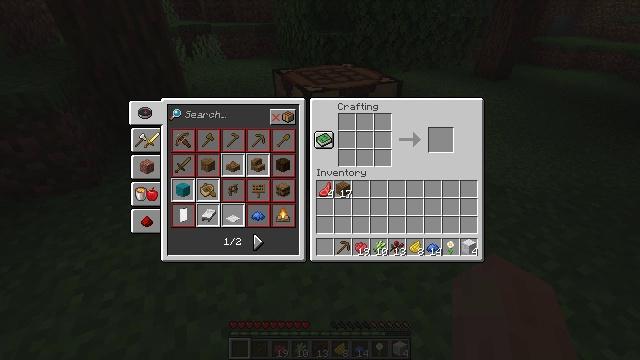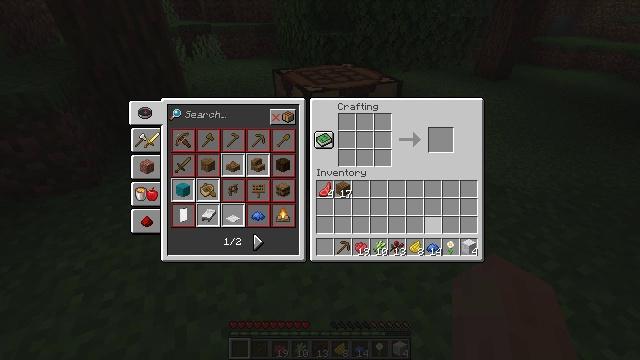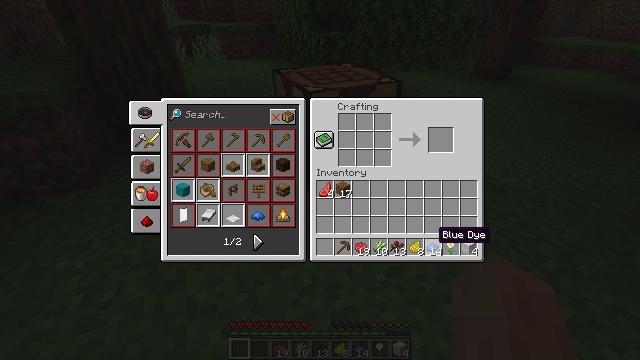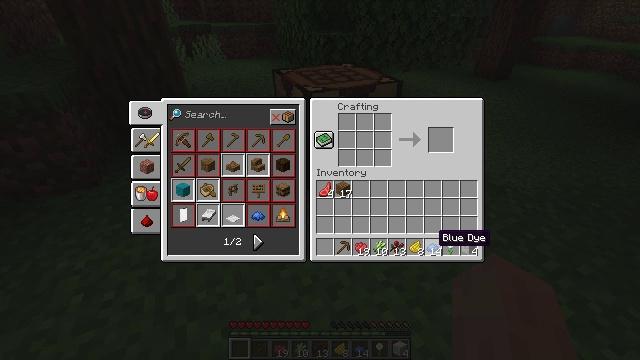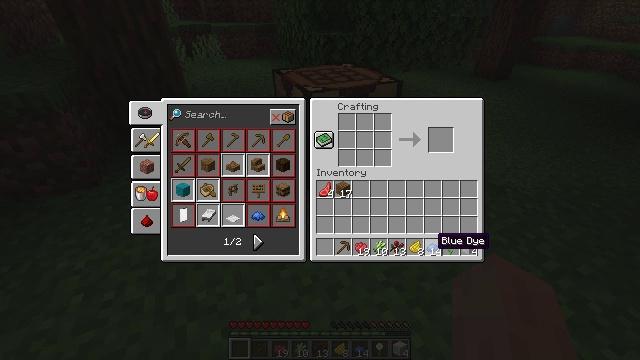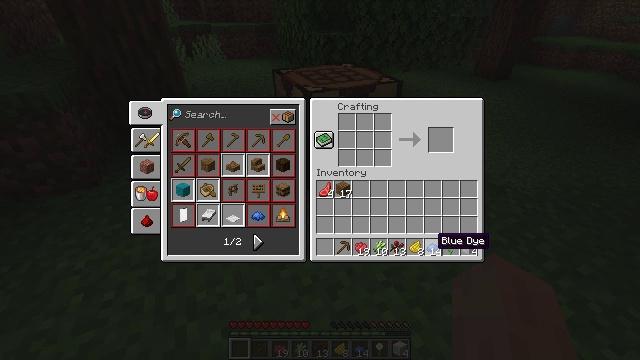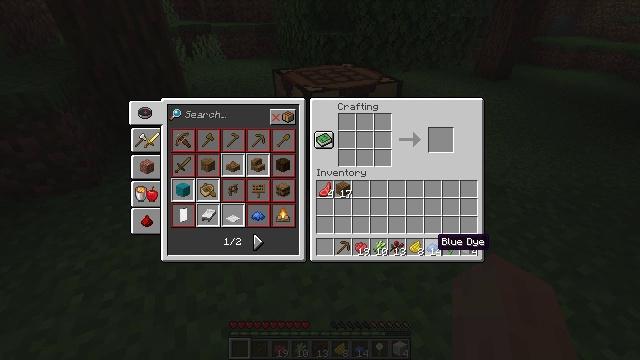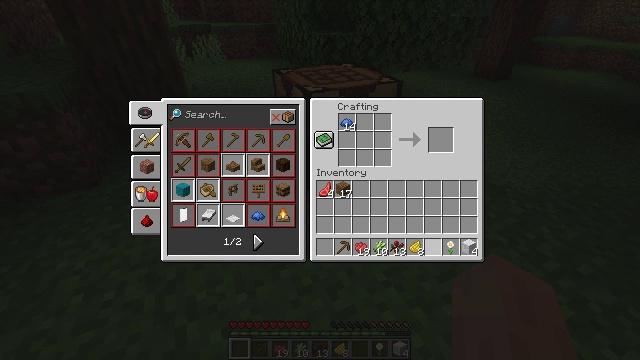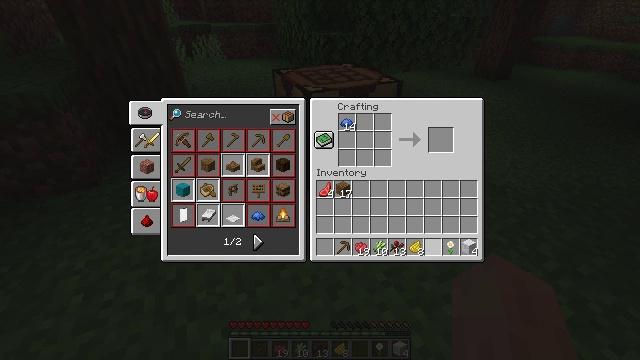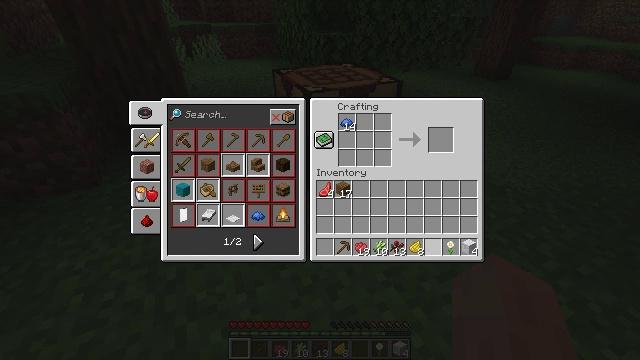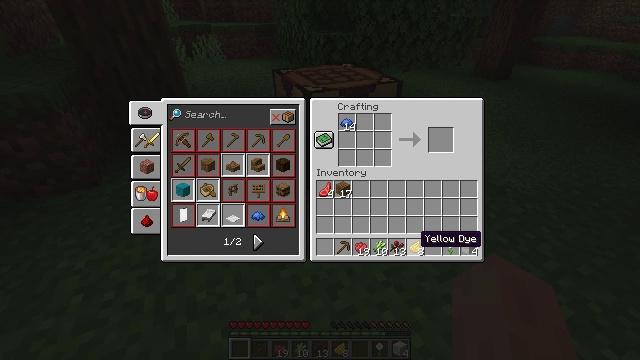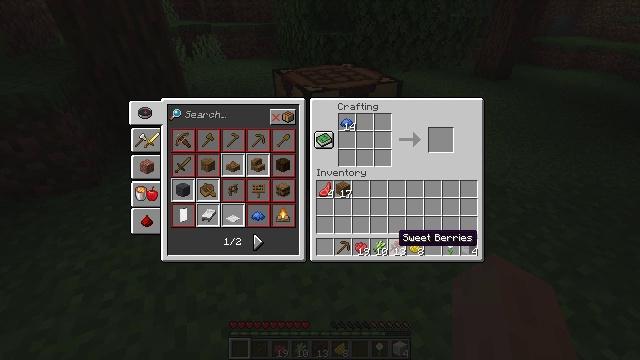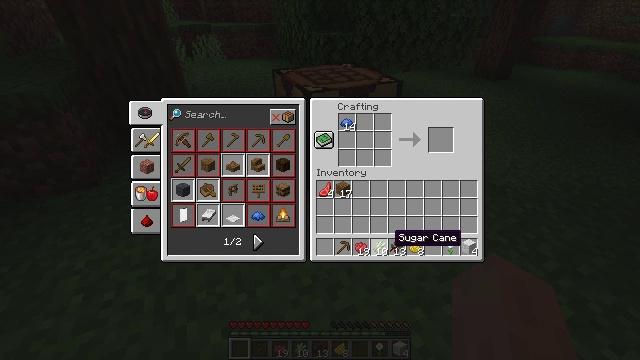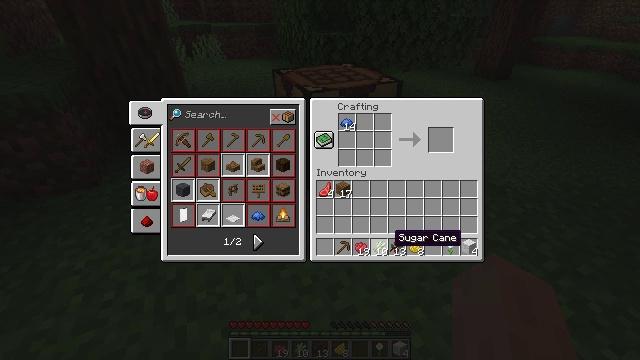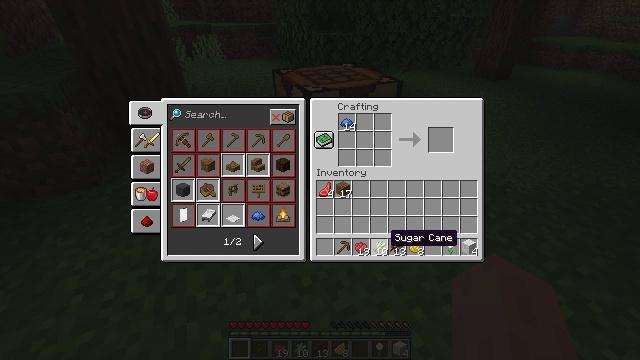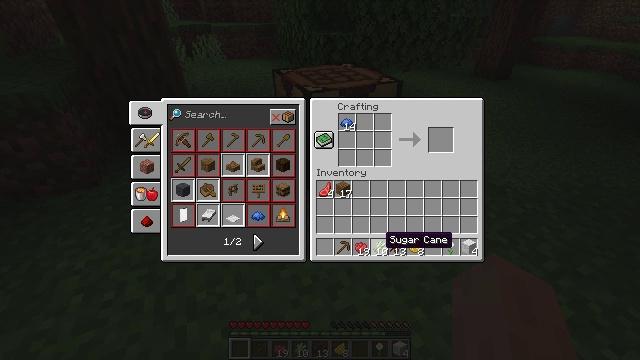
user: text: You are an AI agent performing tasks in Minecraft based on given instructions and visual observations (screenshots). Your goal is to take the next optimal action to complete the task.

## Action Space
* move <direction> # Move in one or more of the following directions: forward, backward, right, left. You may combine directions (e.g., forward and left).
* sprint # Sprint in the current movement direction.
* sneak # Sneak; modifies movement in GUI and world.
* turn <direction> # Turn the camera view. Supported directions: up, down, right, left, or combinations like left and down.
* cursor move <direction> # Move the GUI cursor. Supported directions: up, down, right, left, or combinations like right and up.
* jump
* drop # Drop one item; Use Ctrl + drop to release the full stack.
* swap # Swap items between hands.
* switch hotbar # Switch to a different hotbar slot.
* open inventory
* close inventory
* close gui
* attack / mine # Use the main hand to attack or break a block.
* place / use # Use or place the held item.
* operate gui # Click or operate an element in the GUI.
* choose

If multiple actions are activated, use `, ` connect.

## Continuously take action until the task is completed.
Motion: motion action
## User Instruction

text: Create purple dye in the crafting menu.
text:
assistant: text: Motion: sneak, cursor move left and down, open gui
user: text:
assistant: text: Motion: sneak, cursor move down
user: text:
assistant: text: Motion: sneak
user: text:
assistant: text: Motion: sneak
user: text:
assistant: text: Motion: sneak
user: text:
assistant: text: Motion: sneak
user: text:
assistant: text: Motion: sneak, operate gui
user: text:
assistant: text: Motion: sneak, operate gui
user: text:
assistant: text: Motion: sneak
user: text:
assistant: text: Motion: sneak, cursor move left
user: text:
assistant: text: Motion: sneak, cursor move left
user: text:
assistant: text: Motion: sneak
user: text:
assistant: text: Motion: sneak
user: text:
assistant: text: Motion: sneak
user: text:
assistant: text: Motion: sneak
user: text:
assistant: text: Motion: sneak, cursor move left
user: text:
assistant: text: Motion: sneak
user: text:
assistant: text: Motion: sneak
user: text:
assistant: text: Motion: sneak, operate gui
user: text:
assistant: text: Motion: sneak, operate gui
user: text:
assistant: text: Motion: sneak, operate gui
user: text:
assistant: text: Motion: sneak, cursor move right and up
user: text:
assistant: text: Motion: sneak, cursor move right and up
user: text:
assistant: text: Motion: sneak, cursor move right and up
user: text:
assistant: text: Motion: sneak
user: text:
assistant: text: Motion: sneak
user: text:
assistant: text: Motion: sneak
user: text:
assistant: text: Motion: sneak
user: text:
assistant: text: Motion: sneak
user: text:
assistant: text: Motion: sneak